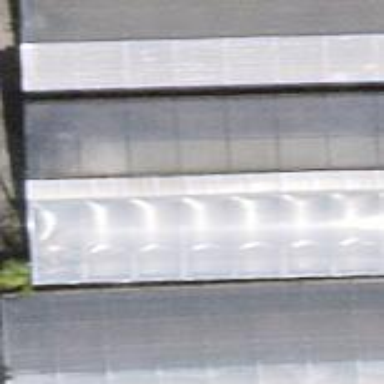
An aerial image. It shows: Greenhouse.